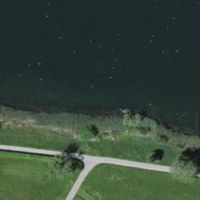
EUNIS habitat code: 14
Species observed at this site:
Phalacrocorax carbo